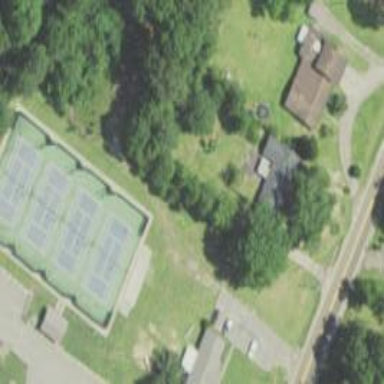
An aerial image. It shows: Tennis court on pitch designated for leisure land.